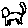
Label: cat